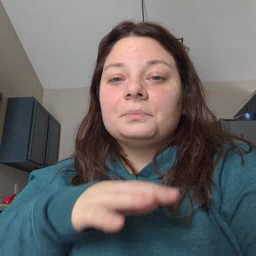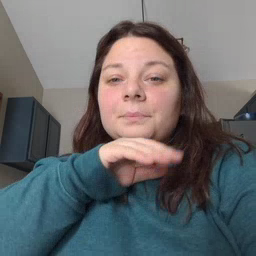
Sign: pig